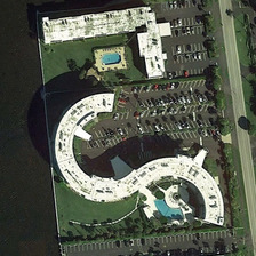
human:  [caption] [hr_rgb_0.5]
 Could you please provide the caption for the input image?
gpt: An L-shaped white building and an S-shaped building are adjacent and there is a parking lot under

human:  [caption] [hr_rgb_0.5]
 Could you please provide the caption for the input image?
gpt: A white L-shaped building and an S-shaped building are next door, with a parking lot below

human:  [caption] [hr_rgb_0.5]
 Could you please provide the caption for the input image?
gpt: An L-shaped white building and an S-shaped building are adjacent and there is a swimming pool below

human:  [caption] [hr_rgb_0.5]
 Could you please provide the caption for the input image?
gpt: An L-shaped white building and an S-shaped building are next to each other. Below is the parking lot

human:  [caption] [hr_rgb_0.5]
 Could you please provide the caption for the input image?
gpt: An L-shaped white building is next to an S-shaped building, with a swimming pool underneath